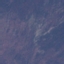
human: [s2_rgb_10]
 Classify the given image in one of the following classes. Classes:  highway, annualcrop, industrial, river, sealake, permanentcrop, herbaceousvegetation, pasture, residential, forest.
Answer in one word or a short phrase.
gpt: HerbaceousVegetation